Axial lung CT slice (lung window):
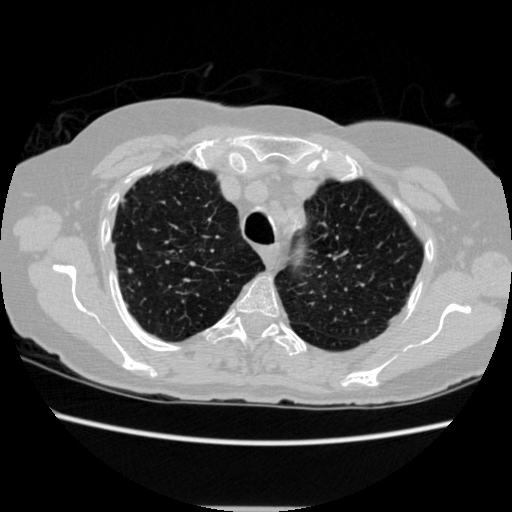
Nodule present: no